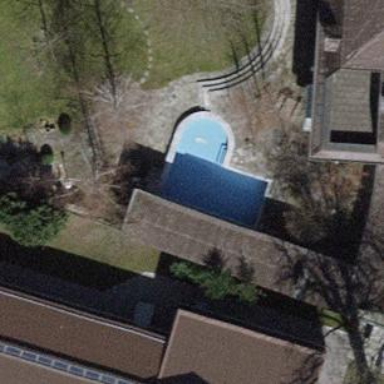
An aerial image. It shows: Swimming pool located in leisure land.